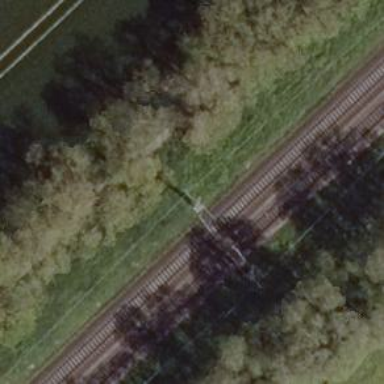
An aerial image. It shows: Milestone along the railway with catenary mast.